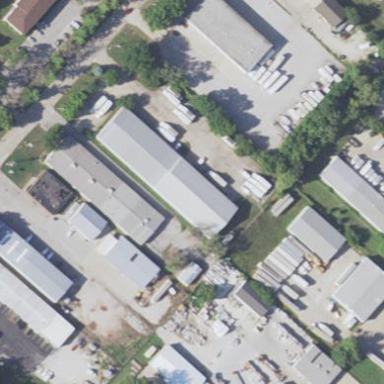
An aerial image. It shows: Warehouse.